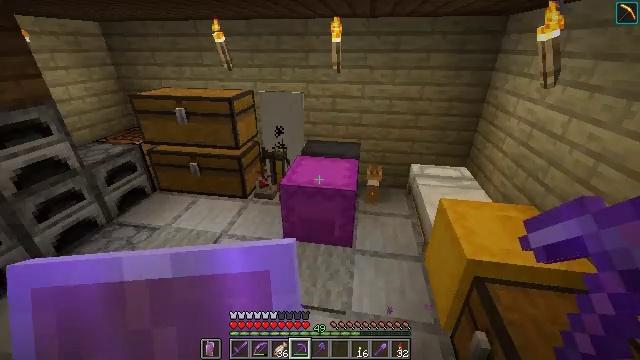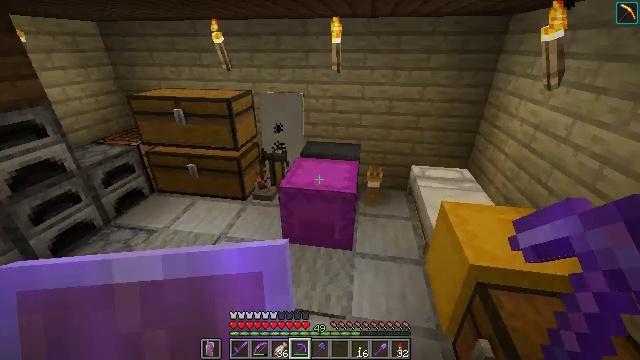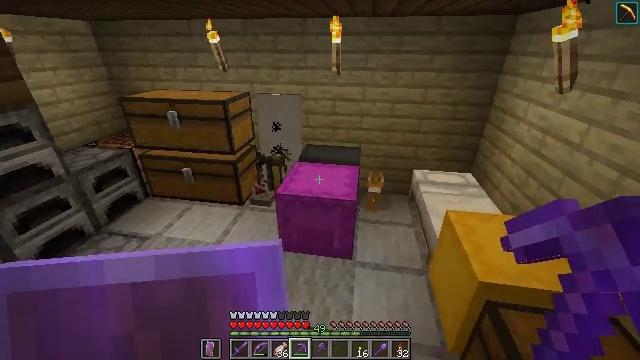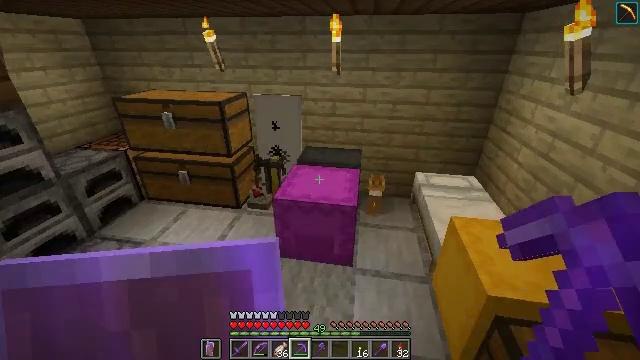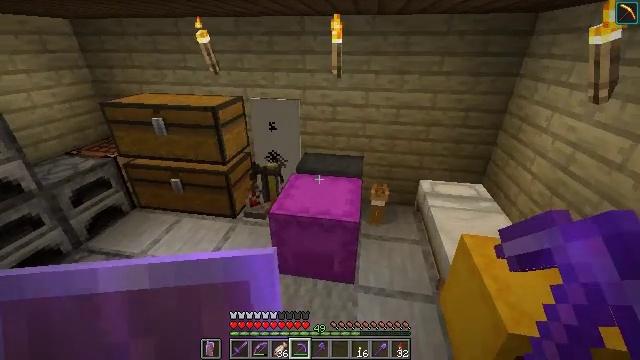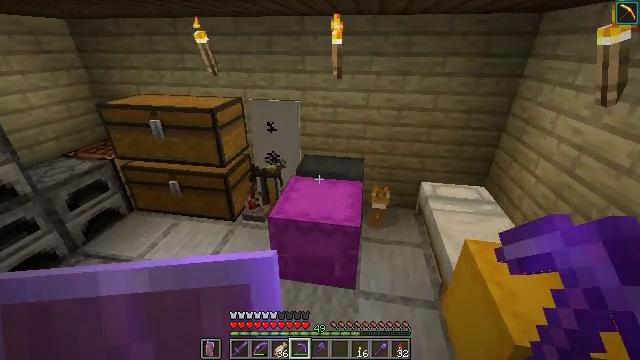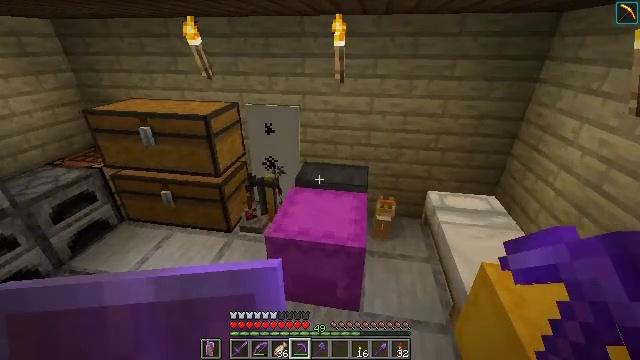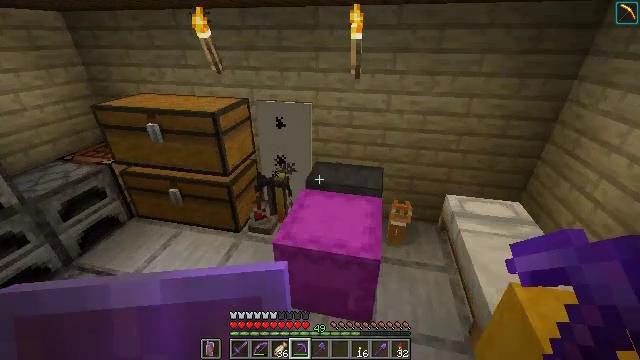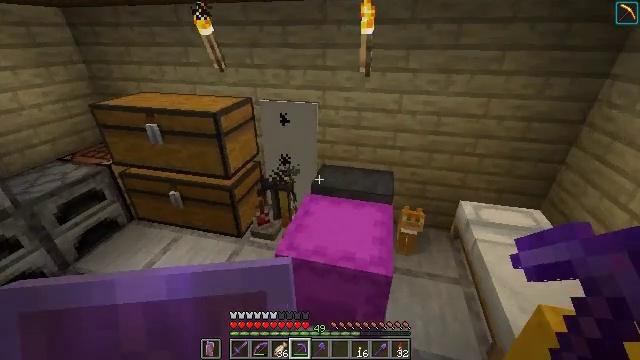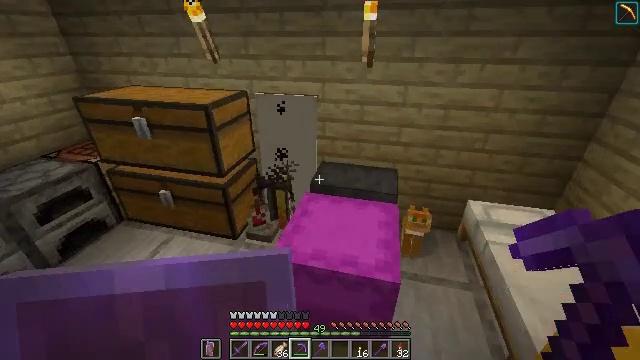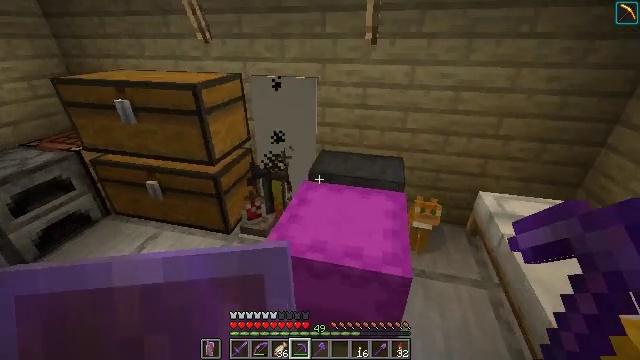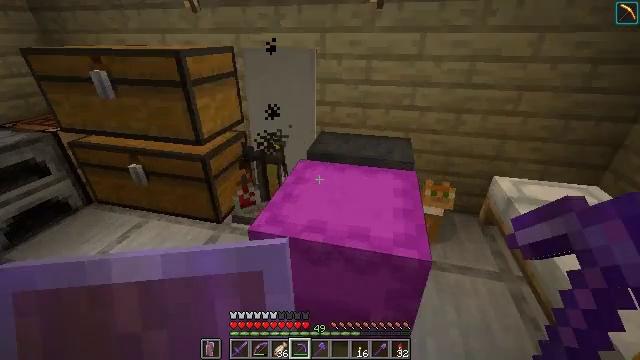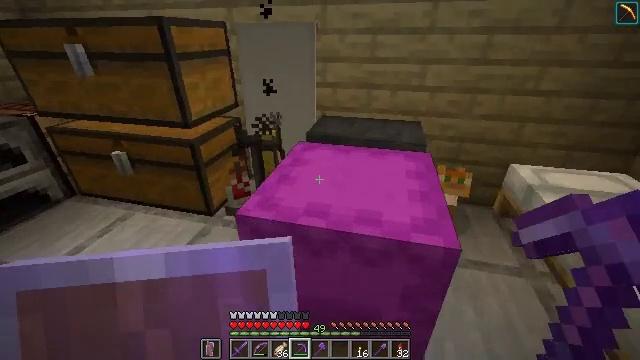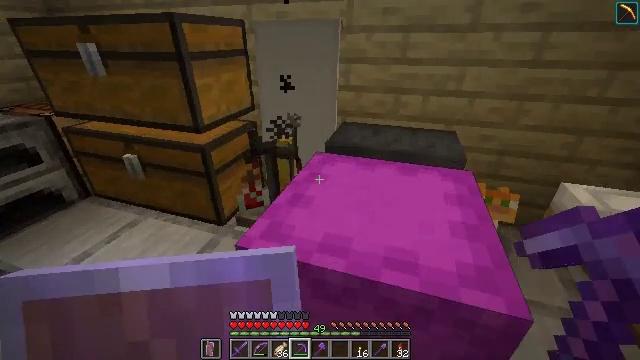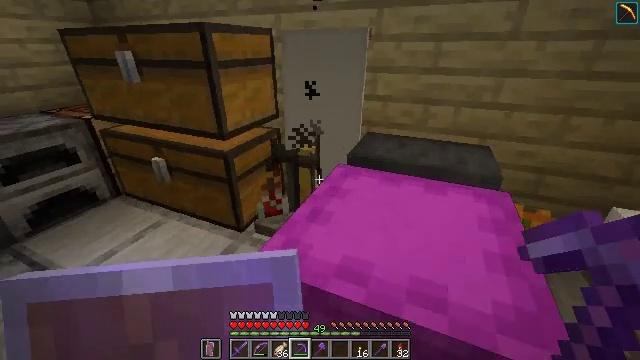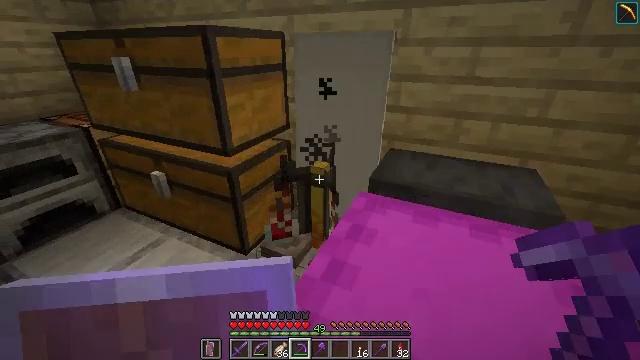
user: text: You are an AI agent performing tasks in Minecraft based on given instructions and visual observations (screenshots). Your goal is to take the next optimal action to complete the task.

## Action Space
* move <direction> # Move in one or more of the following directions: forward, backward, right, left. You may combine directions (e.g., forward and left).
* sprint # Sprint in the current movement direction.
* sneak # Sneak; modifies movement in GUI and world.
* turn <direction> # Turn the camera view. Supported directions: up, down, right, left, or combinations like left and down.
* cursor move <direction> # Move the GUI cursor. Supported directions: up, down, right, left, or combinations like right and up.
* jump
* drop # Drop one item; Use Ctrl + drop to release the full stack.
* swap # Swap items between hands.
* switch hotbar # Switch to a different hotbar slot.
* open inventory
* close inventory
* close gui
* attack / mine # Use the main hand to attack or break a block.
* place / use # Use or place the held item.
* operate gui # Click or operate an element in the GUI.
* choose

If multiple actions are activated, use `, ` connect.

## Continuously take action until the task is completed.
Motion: motion action
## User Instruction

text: Convert one blaze rod into blaze powder.
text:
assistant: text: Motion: move forward
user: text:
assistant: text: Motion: move forward
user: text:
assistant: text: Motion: move forward
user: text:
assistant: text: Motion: move forward
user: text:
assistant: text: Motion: move forward
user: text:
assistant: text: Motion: move forward
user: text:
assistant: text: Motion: move forward, turn left and down
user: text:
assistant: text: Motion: move forward, turn left
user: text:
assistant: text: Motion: move forward
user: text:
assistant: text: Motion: move forward
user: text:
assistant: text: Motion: move forward
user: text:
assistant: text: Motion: move forward
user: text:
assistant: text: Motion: move forward, turn left
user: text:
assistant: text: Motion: move forward, turn left and up
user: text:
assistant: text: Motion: move forward and move left, turn left
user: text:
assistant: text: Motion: move forward and move left
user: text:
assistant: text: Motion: move forward and move left
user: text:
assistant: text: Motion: move forward and move left, turn right
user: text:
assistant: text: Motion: turn right and down
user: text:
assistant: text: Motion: turn right and down
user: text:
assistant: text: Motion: turn right
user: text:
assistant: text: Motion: no_op
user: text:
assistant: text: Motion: no_op
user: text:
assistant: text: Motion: no_op
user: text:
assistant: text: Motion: no_op
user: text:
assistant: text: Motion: use / place
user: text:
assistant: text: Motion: use / place
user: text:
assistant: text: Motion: use / place
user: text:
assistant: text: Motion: no_op
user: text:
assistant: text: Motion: no_op